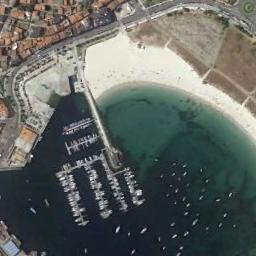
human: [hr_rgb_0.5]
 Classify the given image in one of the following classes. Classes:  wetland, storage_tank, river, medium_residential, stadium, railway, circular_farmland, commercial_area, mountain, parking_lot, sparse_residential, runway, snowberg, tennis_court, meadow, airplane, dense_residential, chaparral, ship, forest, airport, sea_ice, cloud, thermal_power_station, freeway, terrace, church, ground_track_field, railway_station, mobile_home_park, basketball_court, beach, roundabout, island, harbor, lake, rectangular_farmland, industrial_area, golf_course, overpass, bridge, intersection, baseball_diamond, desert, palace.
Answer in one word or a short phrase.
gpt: harbor